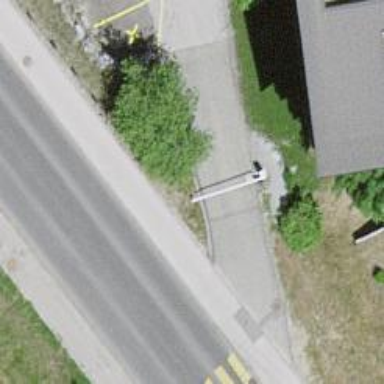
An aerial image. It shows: Lift gate barrier.